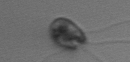
Label: flagellate_morphotype1